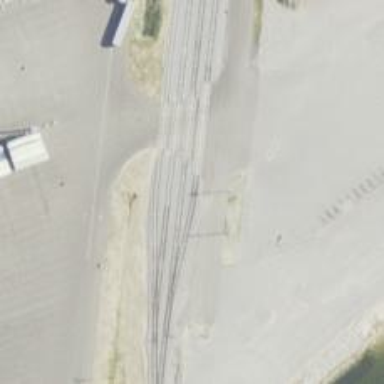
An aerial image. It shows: Railway yard used for servicing trains.